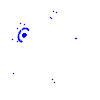
Particle: pion